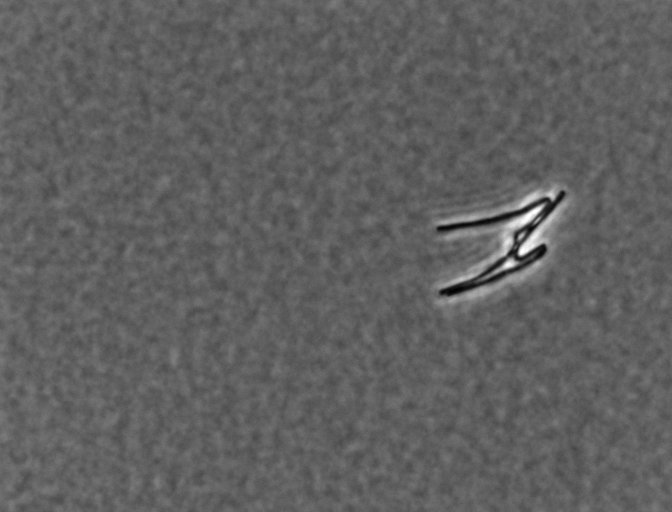
Phase contrast microscopy, 60x objective, 3 h incubation